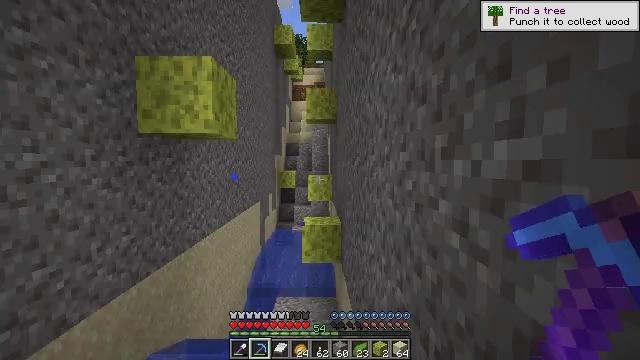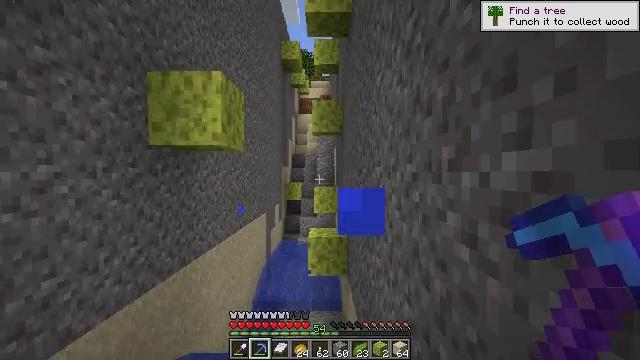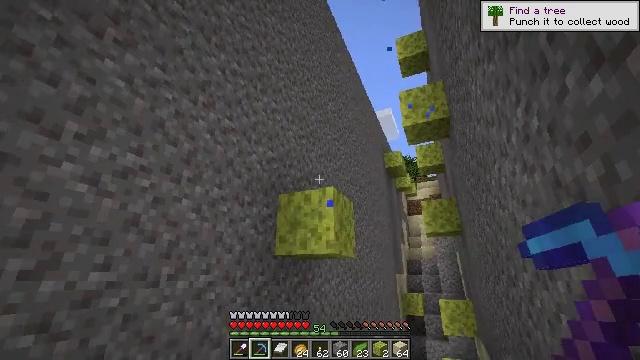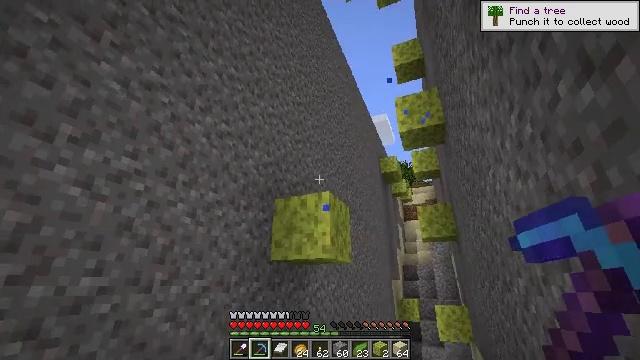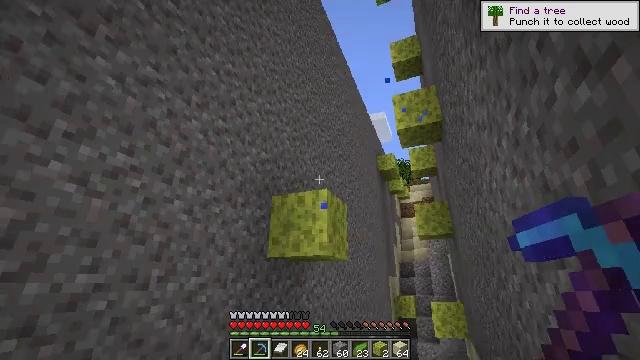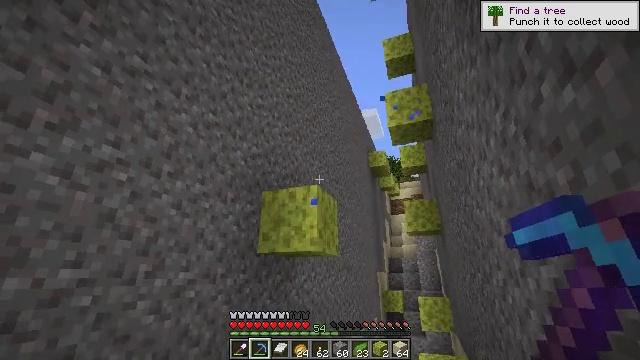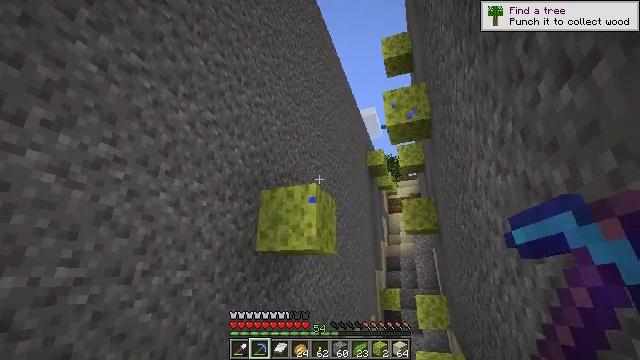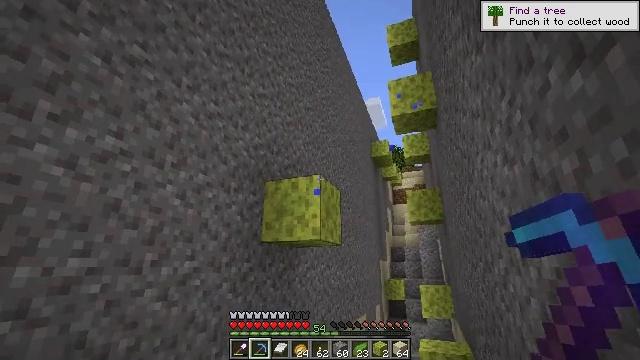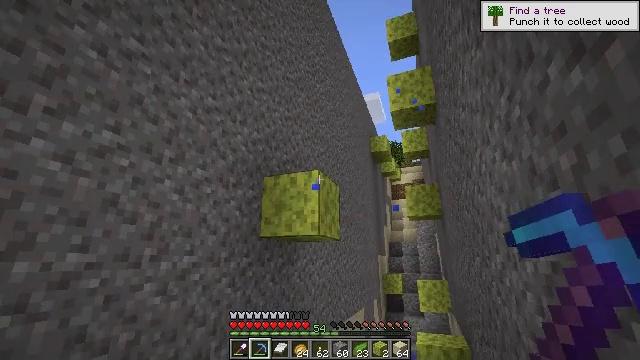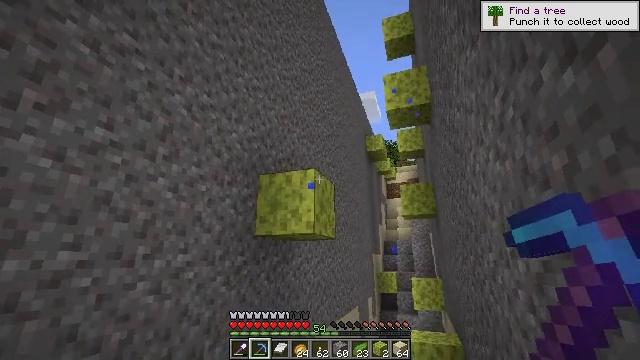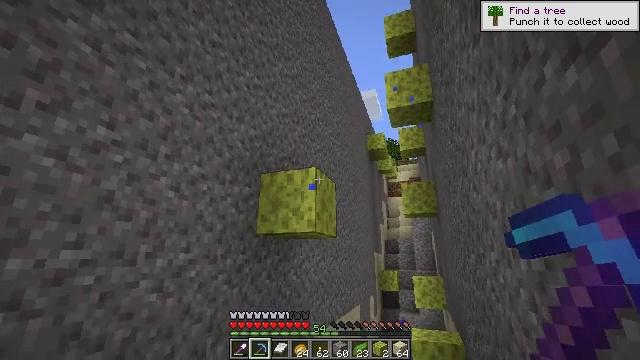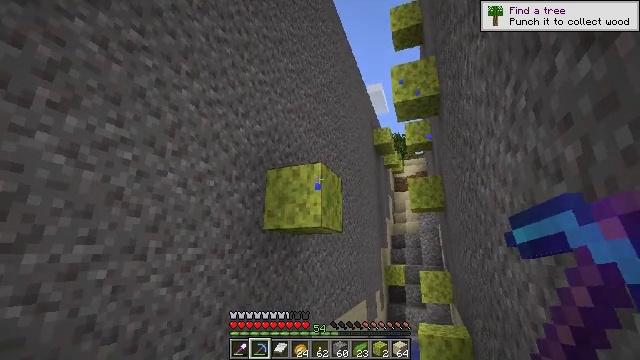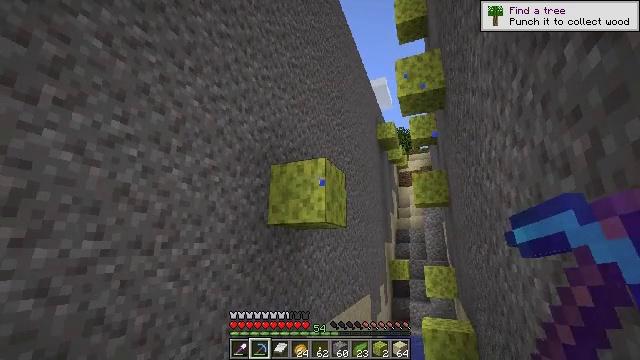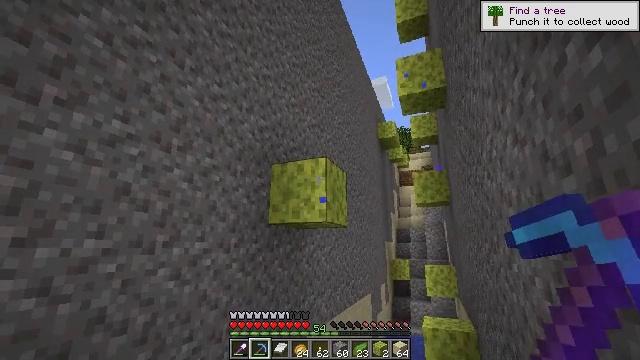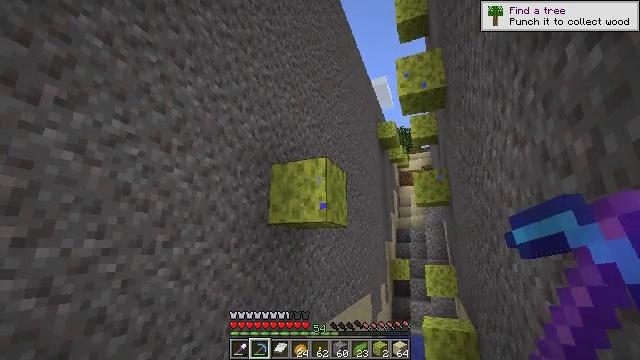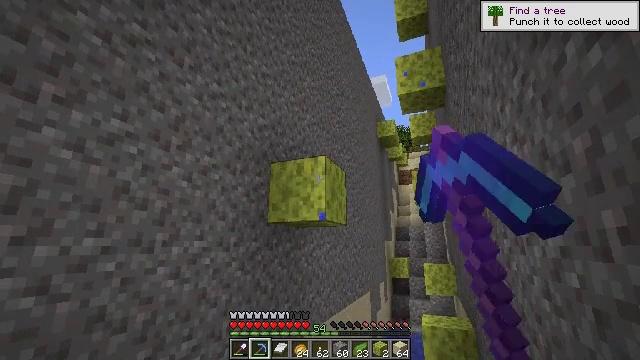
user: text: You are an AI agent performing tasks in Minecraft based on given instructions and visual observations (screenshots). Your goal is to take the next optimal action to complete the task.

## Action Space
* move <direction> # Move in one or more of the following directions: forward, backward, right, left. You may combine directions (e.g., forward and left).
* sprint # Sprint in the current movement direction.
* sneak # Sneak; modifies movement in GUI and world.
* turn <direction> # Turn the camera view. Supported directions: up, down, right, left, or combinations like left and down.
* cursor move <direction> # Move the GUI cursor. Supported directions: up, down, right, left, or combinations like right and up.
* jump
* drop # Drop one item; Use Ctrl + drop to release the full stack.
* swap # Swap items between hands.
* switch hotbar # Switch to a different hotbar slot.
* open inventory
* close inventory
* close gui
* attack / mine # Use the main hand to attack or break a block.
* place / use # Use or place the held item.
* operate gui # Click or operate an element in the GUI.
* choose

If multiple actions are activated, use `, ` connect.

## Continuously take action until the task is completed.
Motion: motion action
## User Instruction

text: Break the wet sponge block.
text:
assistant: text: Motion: no_op
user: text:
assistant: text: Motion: turn left and up
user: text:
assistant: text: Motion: turn up
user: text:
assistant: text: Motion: no_op
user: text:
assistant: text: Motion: turn right
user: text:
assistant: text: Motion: no_op
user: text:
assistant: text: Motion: turn left and down
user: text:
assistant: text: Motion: turn down
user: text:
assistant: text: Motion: turn right
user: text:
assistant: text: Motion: no_op
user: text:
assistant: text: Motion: turn left and down
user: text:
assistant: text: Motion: turn down
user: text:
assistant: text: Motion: no_op
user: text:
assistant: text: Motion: attack / mine
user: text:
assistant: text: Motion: attack / mine
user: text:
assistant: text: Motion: attack / mine
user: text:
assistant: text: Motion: attack / mine
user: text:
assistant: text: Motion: attack / mine
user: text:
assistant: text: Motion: attack / mine
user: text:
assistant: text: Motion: attack / mine
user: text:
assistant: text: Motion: attack / mine
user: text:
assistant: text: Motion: attack / mine
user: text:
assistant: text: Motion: attack / mine
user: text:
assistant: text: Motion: attack / mine
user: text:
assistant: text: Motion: attack / mine
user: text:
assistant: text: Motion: attack / mine
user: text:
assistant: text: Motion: attack / mine
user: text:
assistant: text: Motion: attack / mine
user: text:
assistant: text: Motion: attack / mine
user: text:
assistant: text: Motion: attack / mine